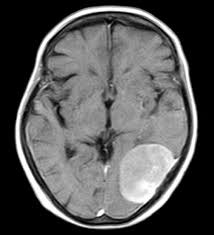
Label: meningioma